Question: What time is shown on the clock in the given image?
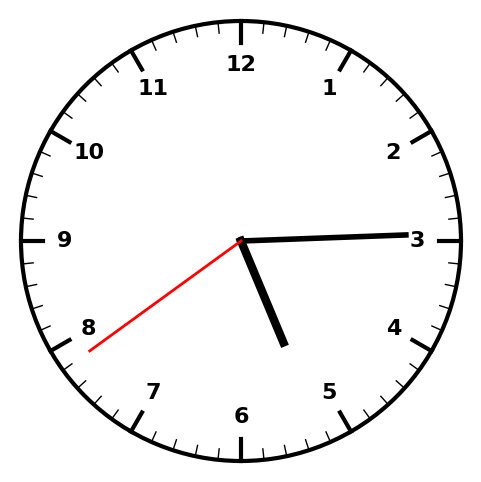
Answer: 05:14:39